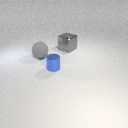
small blue metal cylinder to the left of large gray metal cube